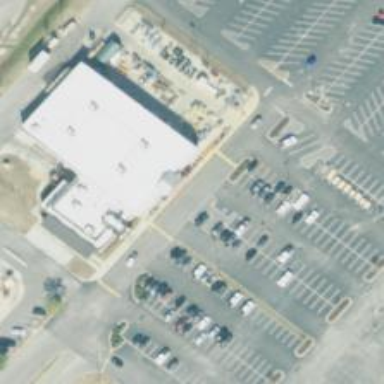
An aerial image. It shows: Country store in retail building.